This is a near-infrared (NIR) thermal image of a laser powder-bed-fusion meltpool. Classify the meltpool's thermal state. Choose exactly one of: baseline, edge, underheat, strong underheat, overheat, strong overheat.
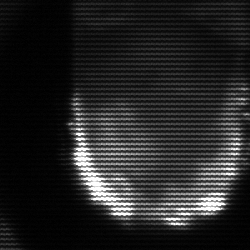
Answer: baseline